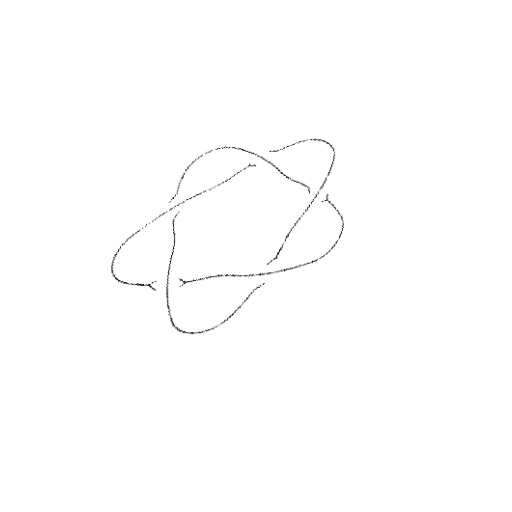
Crossing number: 5